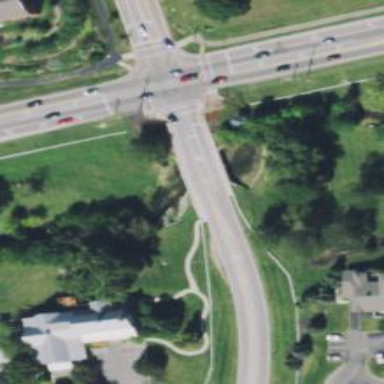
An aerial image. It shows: Secondary road with asphalt surface passing over bridge.